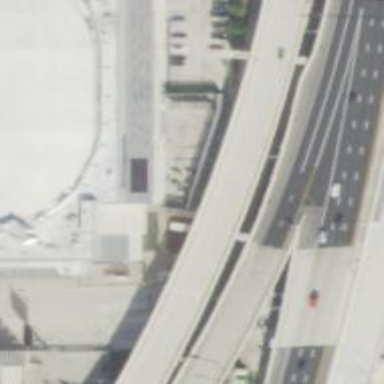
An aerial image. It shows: Bridge at interchange junction on motorway link.